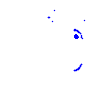
Particle: pion